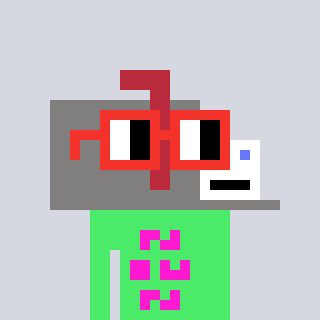
a pixel art character with square red glasses, a mailbox-shaped head and a teal-colored body on a cool background